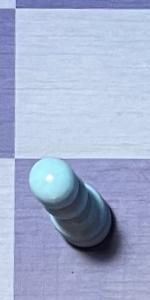
Label: Pawn_White